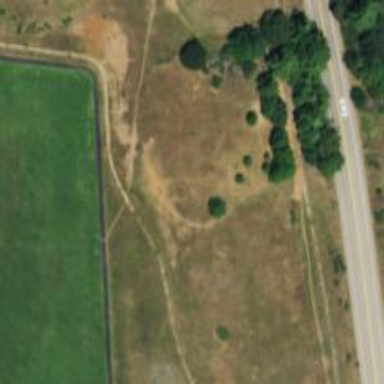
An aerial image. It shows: Disc golf basket.